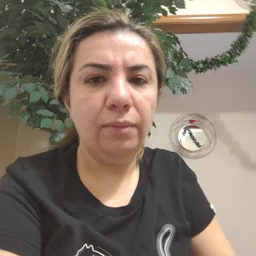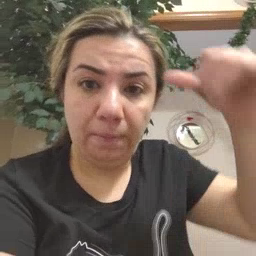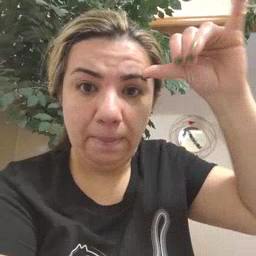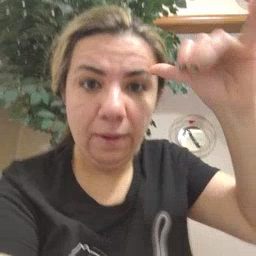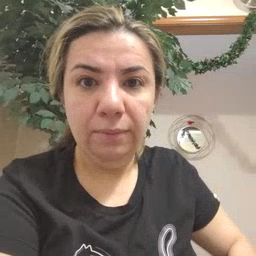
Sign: cow